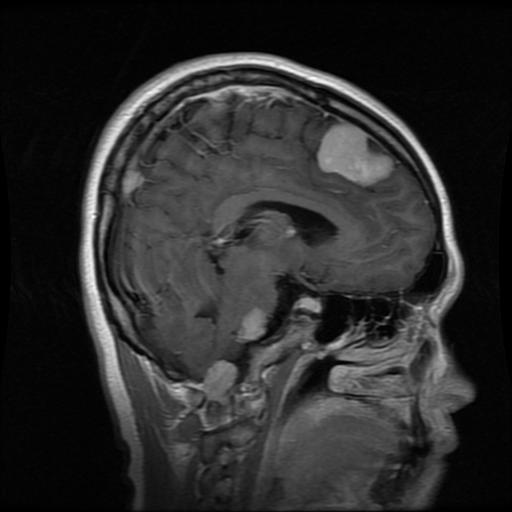
Label: meningioma